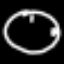
Label: clock